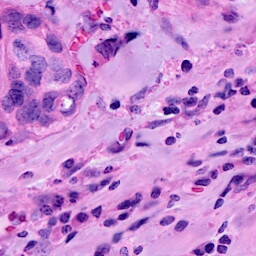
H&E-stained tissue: Breast